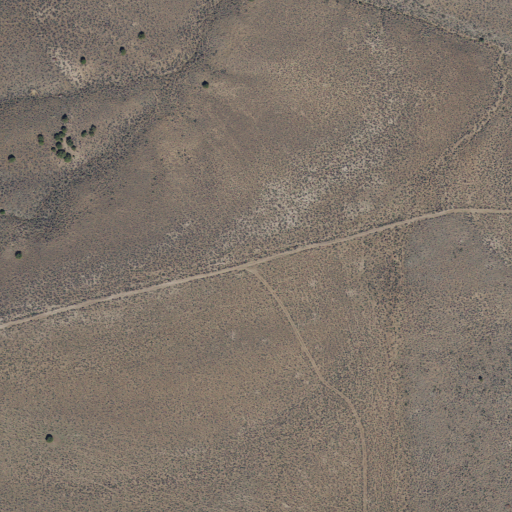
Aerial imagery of plain(s) in Utah named Indian Flat containing only shrub